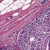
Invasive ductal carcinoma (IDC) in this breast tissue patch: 0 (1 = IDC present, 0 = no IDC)